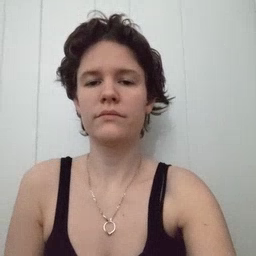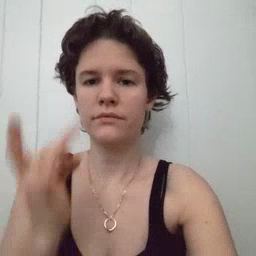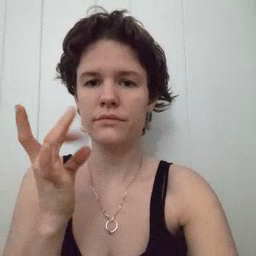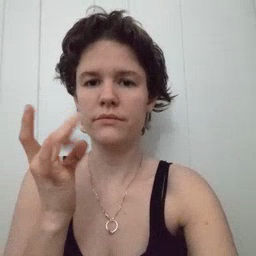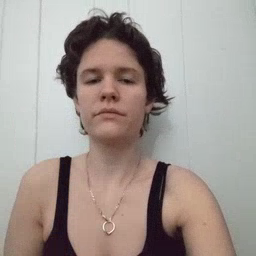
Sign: snack